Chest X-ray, PA view. Patient: 61 years old, sex M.
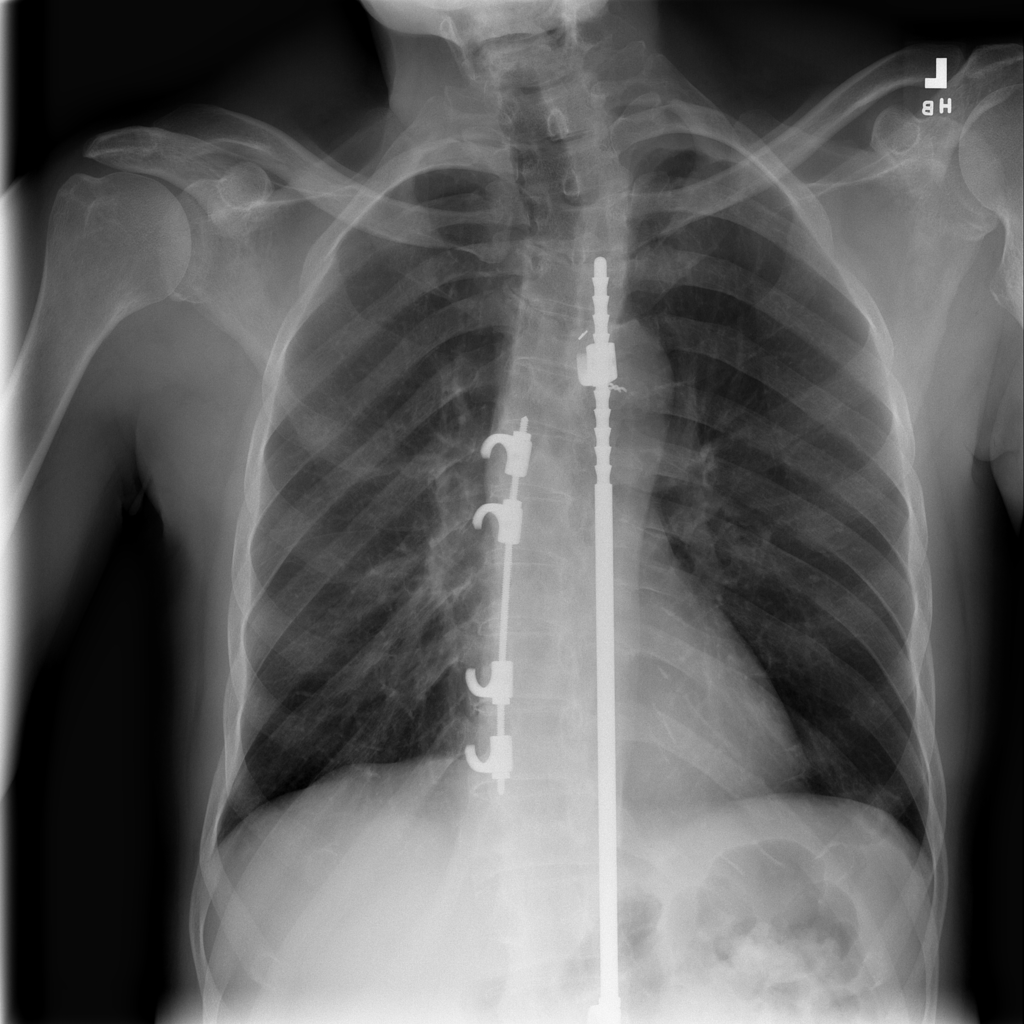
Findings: No Finding